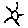
Label: sun